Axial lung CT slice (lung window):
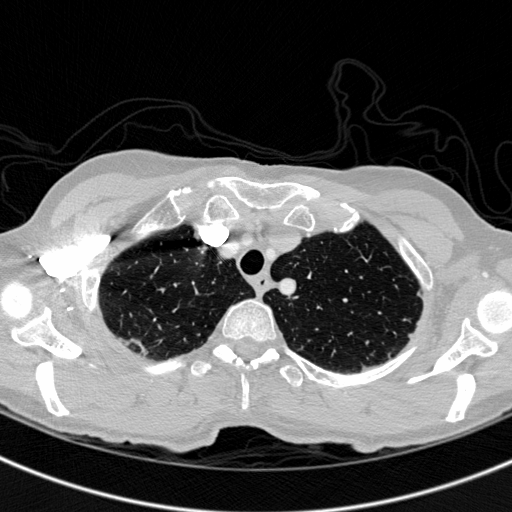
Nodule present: no